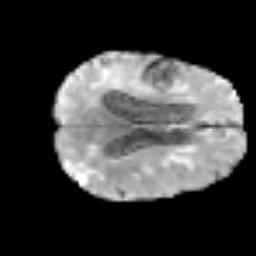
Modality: T2w
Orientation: axial
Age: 69
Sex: male
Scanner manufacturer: siemens
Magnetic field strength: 3 T
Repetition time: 3.2 s
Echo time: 0.081 s